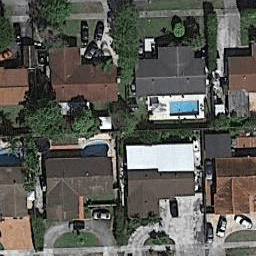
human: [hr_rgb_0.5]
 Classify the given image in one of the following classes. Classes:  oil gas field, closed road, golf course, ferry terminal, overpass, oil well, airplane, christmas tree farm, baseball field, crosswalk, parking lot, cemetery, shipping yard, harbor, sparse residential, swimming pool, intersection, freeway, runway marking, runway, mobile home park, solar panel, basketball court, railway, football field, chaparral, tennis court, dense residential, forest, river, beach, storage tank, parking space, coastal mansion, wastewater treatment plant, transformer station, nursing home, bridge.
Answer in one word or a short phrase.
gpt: dense residential